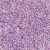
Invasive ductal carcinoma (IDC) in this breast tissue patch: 1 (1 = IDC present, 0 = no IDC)